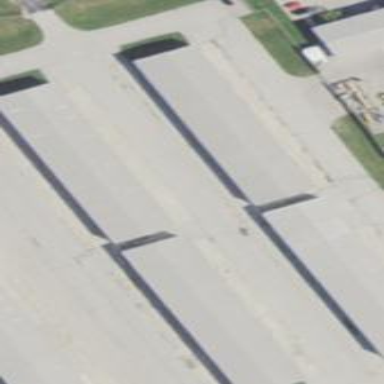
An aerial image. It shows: Hangar at the airport.